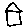
Label: house